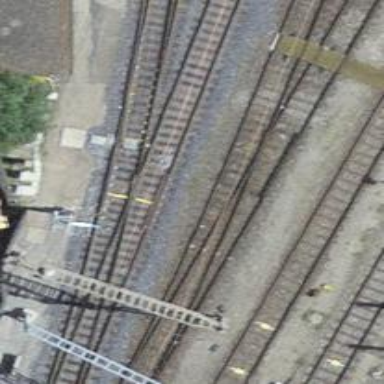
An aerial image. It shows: Railway switch.